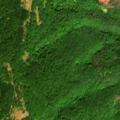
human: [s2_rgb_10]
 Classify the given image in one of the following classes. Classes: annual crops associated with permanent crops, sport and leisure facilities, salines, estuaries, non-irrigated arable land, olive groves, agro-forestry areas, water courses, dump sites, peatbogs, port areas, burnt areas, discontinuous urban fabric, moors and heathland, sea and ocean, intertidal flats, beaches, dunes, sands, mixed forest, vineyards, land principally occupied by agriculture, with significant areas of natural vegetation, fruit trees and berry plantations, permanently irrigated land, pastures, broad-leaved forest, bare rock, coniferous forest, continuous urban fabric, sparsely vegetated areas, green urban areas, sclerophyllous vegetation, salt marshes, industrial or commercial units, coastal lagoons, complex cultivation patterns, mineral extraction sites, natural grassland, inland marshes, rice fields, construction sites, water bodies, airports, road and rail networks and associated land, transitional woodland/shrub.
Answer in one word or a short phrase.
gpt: broad-leaved forest, mixed forest, natural grassland